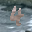
Label: 4